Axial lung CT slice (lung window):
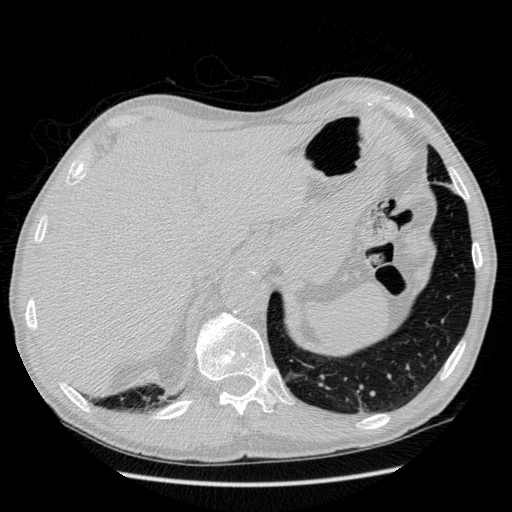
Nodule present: no